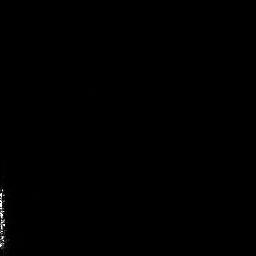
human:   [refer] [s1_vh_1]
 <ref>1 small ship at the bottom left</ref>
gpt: <box>[[0, 71, 2, 99, 0]]</box>